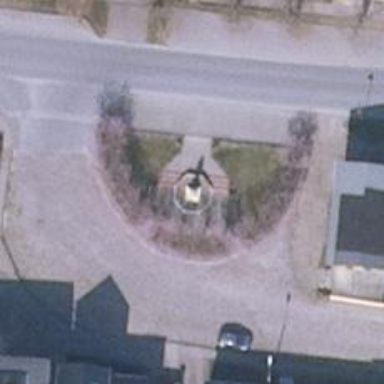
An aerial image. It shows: Memorial featuring statue.